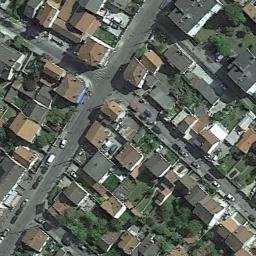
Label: dense_residential